Interaction volume radius: 5 \u00c5
Interaction volume height: 15 \u00c5
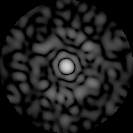
Disorder parameter: 0.8311